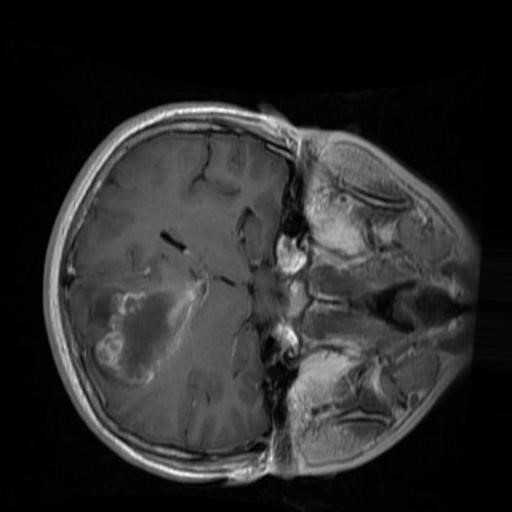
Label: brain_glioma